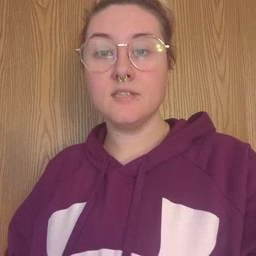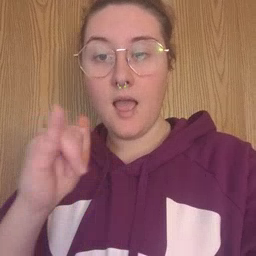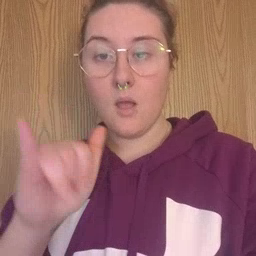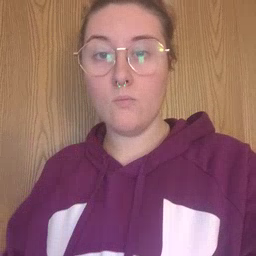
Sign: yellow